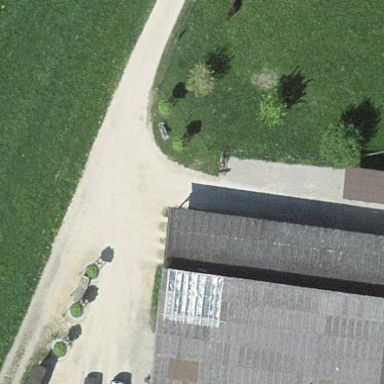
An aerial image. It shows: Farm with farmyard.